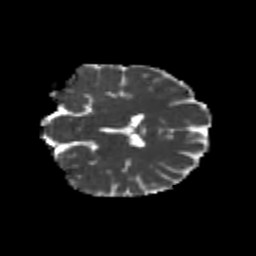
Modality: MD
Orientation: coronal
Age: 22
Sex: female
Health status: healthy
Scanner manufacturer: philips
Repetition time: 7.388 s
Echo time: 0.08599 s